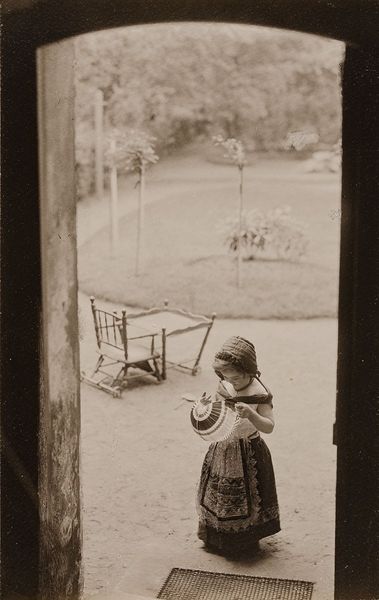
Titel: Kind im Garten
Künstler: Minya Diez-Dührkoop
Standort: Hamburg
Institution: Museum für Kunst und Gewerbe Hamburg
Schlagwörter: laterne, silber, garten, foto, fotografie, photographie, photo, karton, lichtbild, silbergelatine, brom, bildwerke, angewandte und bildende kunst, hessische systematik, mädchen, silbergelatinepapier, bromsilbergelatinepapier, entwicklungspapier, gelatinepapier, schwarzweißpositivverfahren, silbersalzverfahren, schwarzweißfotografie, porträtfotografie, porträtphotographie